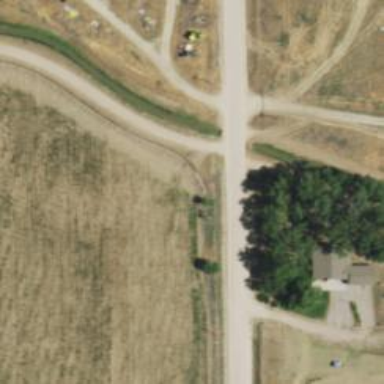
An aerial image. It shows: Culvert tunnel.